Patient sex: F
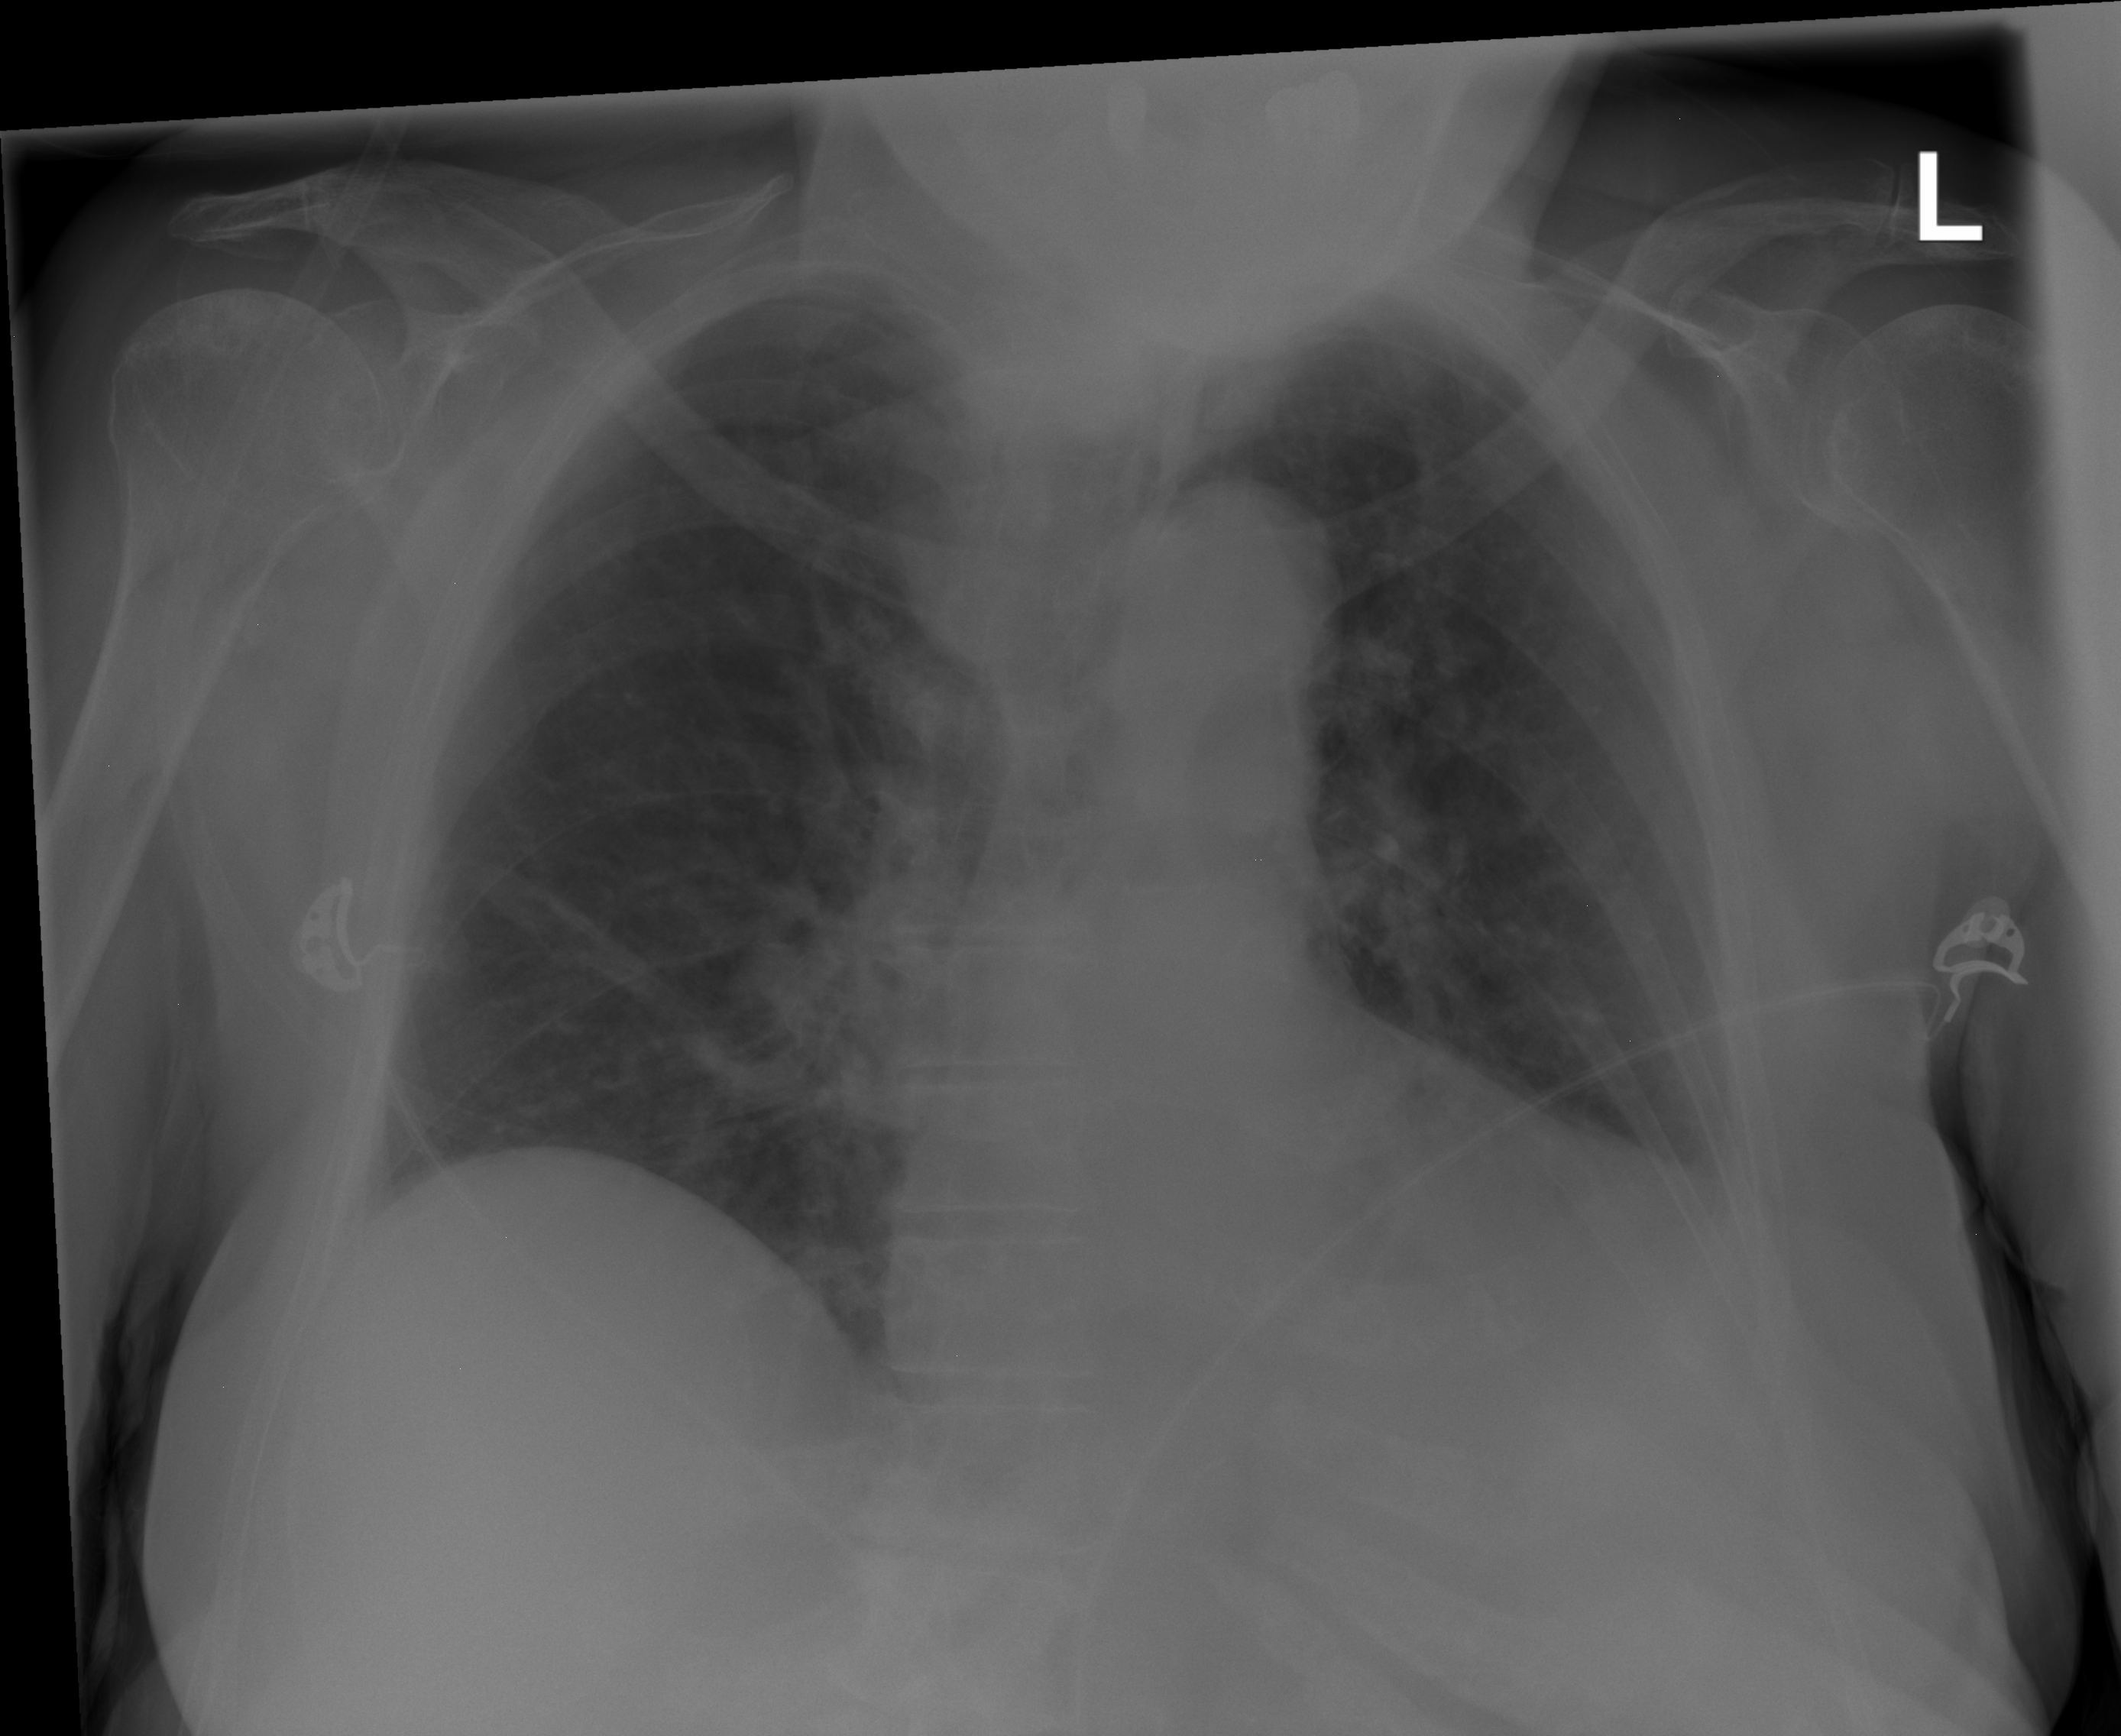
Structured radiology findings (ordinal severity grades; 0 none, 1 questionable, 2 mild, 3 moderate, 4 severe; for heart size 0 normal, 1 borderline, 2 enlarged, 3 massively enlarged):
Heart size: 1
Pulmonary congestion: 0
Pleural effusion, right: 0
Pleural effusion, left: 1
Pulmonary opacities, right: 0
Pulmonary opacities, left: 0
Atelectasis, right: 2
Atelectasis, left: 0